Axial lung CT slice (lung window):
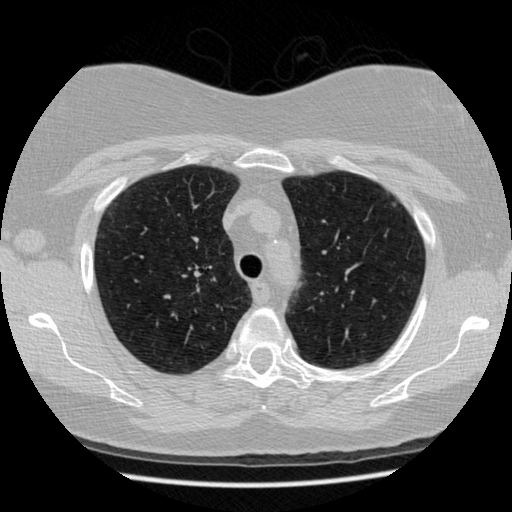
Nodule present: no